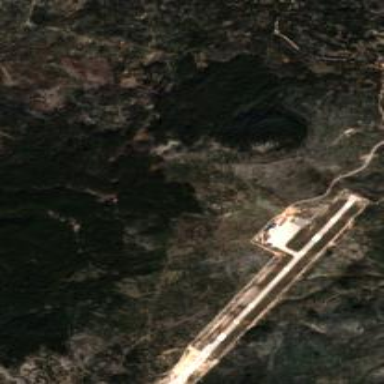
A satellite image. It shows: Public aerodrome or airport.